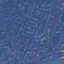
Land use / land cover: Residential